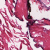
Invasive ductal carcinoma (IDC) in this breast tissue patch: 0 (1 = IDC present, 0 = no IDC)